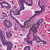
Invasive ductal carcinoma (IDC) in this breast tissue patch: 0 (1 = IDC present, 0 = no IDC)